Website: macys
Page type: store-pickup
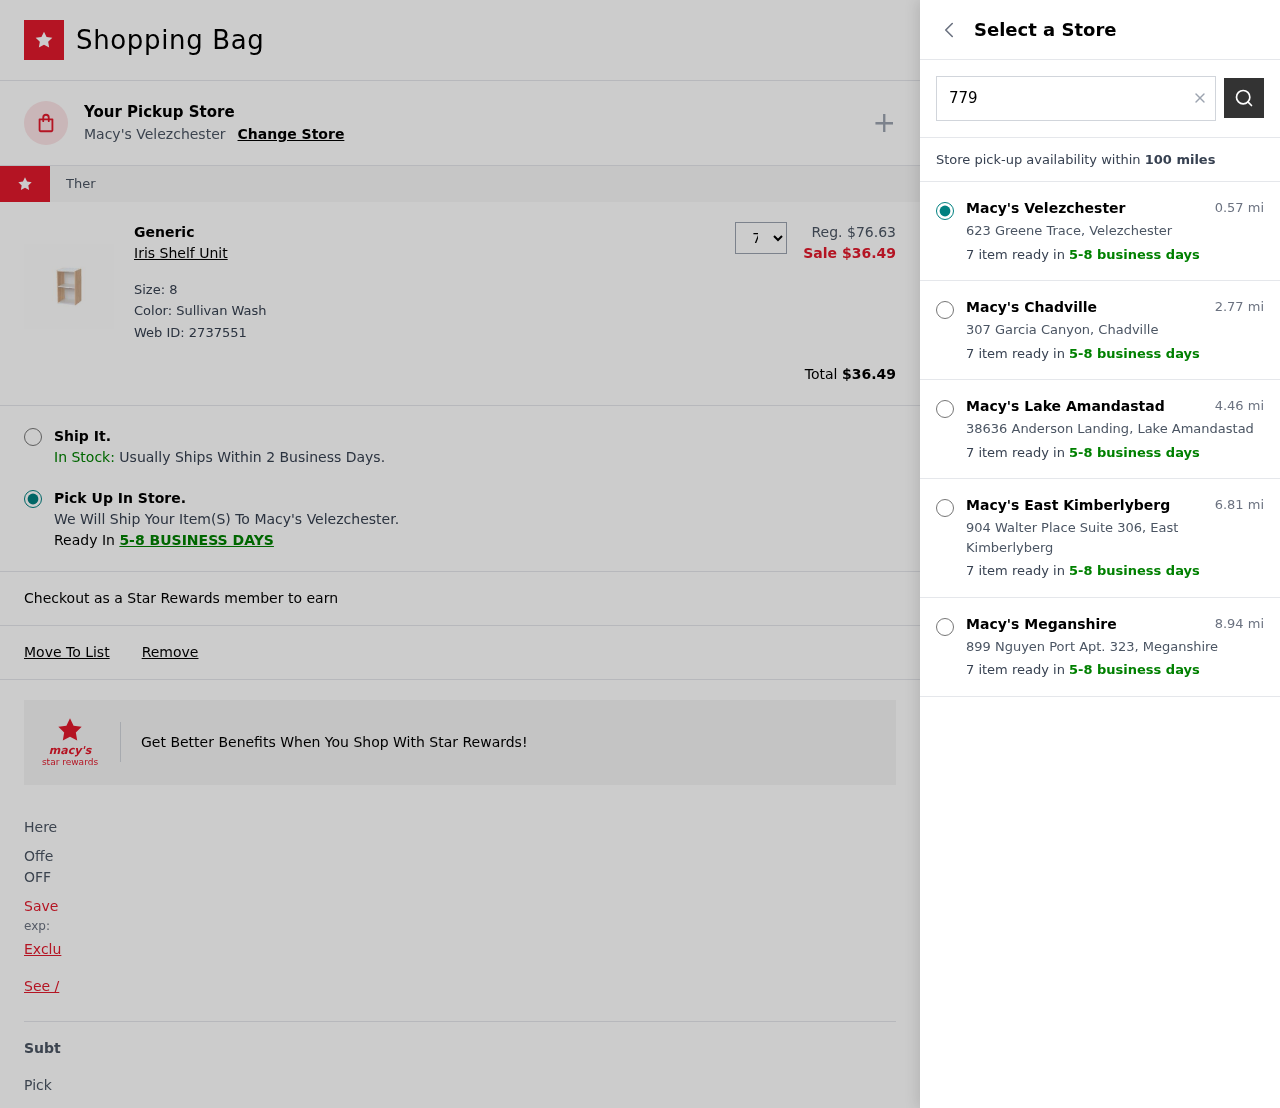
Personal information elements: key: PII_LOCATION1_CITY
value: Velezchester
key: PII_LOCATION1_STREET
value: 623 Greene Trace
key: PII_LOCATION2_CITY
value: Chadville
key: PII_LOCATION2_STREET
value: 307 Garcia Canyon
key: PII_LOCATION3_CITY
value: Lake Amandastad
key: PII_LOCATION3_STREET
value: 38636 Anderson Landing
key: PII_LOCATION4_CITY
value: East Kimberlyberg
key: PII_LOCATION4_STREET
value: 904 Walter Place Suite 306
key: PII_LOCATION5_CITY
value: Meganshire
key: PII_LOCATION5_STREET
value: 899 Nguyen Port Apt. 323
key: PII_POSTCODE
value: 77988
Product elements: key: PRODUCT1_BRAND
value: Generic
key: PRODUCT1_NAME
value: Iris Shelf Unit
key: PRODUCT1_PRICE
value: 36.49
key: PRODUCT1_QUANTITY
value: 7
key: PRODUCT1_ORIGINAL_PRICE
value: $76.63
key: PRODUCT1_WEB_ID
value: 2737551
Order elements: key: ORDER_TOTAL
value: $36.49
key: ORDER_DELIVERY_DATE
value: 5-8 business days
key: ORDER_DELIVERY_DATE
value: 5-8 BUSINESS DAYS
Search elements: key: SEARCH_LOCATION
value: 77988